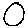
Label: circle